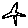
Label: star